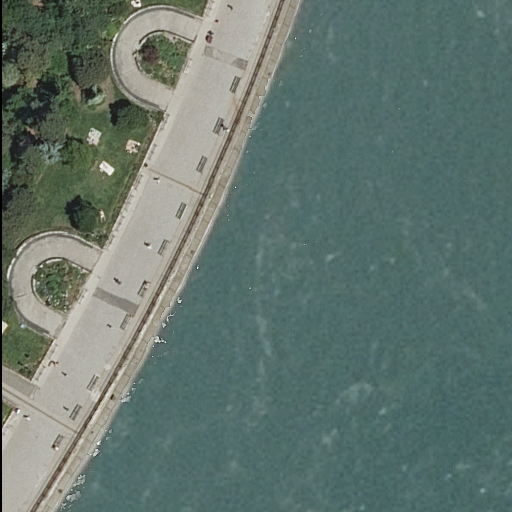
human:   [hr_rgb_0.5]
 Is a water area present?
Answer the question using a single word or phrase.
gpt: yes

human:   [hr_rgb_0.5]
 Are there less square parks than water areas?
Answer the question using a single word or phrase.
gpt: yes

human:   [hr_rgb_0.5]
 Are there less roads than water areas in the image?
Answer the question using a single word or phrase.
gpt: no

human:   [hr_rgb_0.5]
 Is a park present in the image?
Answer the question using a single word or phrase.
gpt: yes

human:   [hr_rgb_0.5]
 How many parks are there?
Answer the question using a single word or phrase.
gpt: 1

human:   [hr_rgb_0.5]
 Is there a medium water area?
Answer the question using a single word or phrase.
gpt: no

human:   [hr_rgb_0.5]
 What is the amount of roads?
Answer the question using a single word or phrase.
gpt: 4

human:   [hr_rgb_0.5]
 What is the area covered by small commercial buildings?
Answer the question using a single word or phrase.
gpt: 0m2

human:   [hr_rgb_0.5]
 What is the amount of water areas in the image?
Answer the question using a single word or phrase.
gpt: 1

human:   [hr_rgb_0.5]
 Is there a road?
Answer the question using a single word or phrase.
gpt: yes

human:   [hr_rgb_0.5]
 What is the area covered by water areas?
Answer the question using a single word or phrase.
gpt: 6655m2

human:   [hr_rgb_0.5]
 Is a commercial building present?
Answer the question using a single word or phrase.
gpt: no

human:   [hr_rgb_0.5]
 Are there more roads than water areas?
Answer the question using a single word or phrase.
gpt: yes

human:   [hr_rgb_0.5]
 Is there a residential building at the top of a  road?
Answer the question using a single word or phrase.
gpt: no

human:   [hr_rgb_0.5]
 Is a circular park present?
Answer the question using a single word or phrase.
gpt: no

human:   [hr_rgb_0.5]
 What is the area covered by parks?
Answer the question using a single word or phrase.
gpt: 82m2

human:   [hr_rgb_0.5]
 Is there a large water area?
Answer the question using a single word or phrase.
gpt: yes

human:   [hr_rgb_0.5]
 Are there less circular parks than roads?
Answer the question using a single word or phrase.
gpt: yes

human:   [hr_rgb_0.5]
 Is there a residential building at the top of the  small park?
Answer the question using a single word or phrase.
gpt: no

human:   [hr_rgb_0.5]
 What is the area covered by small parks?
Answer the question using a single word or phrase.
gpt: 82m2

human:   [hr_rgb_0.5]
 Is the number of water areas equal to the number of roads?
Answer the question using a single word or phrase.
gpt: no

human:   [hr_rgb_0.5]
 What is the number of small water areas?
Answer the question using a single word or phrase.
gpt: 0

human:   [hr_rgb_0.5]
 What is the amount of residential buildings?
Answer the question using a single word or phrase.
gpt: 0

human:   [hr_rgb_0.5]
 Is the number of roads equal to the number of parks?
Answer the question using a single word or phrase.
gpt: no

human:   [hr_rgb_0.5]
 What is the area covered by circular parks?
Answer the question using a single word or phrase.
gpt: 0m2

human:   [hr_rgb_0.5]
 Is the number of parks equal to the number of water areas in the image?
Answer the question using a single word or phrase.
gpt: yes

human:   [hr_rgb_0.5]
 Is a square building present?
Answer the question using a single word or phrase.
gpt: no

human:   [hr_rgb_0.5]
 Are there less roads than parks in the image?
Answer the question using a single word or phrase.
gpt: no

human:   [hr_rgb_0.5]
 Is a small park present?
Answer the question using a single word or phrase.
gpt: yes

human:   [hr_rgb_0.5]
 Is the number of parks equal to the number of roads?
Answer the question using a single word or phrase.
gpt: no

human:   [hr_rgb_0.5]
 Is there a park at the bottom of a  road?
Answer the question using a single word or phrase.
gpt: no

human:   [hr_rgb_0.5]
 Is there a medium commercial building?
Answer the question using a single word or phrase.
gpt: no

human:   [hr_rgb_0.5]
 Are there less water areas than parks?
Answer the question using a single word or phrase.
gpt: no

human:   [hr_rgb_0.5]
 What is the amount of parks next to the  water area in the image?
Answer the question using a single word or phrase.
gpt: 1

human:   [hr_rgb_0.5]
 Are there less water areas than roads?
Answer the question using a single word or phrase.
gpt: yes

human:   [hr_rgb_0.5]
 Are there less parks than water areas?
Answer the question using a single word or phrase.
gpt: no

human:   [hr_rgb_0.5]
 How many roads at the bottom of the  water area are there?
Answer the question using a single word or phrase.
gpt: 1

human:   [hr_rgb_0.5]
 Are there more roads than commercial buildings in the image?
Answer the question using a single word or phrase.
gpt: yes

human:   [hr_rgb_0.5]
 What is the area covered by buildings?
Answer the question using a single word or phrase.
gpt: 0m2

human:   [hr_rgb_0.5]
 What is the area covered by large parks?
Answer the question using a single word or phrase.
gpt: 0m2

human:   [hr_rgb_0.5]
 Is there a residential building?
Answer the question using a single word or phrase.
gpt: no

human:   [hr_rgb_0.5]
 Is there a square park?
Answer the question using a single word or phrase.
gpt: no

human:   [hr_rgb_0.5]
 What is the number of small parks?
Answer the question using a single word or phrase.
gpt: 1

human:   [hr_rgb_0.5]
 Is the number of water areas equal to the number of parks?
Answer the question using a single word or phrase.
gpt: yes

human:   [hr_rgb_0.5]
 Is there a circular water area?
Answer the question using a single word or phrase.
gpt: no

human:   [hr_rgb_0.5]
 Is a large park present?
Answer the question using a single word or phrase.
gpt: no

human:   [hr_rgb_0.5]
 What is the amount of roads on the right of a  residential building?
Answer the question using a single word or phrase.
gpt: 0

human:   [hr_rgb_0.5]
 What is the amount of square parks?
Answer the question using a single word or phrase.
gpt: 0

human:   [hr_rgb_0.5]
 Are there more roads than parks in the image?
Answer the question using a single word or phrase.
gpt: yes

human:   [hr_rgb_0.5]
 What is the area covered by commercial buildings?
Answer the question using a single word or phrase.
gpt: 0m2

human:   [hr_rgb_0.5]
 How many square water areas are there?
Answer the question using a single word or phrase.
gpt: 0

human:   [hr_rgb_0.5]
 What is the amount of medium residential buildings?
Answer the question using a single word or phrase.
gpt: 0

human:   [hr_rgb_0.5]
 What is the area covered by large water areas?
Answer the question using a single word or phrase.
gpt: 6655m2

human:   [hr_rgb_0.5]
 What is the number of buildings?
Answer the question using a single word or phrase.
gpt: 0

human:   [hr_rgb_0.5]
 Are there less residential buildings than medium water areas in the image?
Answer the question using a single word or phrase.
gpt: no

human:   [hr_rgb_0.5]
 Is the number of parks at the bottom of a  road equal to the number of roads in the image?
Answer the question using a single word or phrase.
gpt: no

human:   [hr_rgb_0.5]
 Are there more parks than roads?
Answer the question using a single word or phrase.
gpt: no

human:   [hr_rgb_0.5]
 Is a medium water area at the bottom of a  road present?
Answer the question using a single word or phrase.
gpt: no

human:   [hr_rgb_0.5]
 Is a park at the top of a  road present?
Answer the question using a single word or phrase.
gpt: yes

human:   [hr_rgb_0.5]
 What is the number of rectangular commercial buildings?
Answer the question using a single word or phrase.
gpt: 0

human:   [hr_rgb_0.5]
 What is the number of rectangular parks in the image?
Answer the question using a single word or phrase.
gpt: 1

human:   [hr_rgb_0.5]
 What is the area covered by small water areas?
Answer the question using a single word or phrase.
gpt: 0m2

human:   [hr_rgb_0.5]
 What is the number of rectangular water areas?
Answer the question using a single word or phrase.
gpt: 0

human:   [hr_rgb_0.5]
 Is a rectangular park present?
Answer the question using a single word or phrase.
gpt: yes